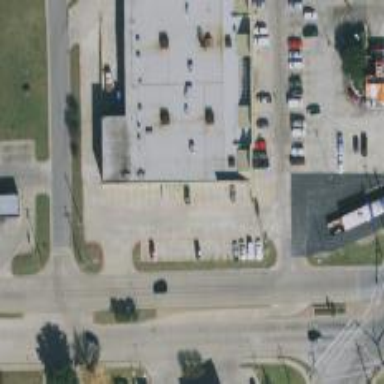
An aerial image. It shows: Retail building.